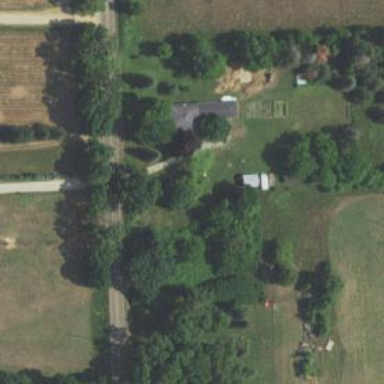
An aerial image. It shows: Driveway leading to service road.